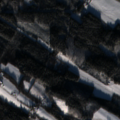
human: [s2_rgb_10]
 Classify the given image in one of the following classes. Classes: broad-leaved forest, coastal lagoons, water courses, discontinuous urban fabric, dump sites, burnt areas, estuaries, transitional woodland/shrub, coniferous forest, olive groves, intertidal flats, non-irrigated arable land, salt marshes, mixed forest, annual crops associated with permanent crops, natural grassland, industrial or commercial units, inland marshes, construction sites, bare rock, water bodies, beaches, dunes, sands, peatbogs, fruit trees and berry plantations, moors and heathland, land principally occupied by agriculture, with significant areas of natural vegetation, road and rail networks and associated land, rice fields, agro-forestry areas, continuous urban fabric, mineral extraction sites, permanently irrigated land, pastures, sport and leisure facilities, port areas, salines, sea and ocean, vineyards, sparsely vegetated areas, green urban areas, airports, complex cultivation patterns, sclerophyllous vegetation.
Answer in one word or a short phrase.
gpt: non-irrigated arable land, land principally occupied by agriculture, with significant areas of natural vegetation, coniferous forest, mixed forest